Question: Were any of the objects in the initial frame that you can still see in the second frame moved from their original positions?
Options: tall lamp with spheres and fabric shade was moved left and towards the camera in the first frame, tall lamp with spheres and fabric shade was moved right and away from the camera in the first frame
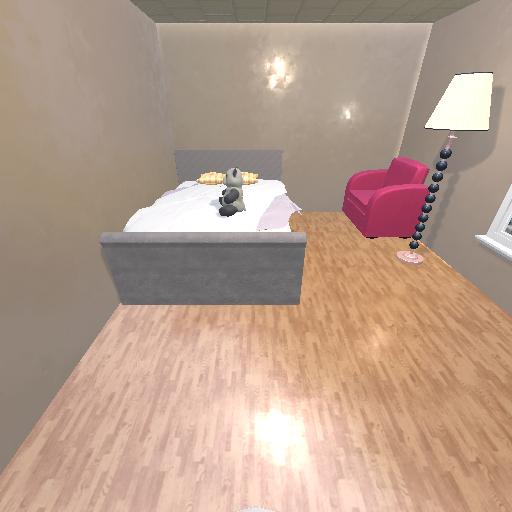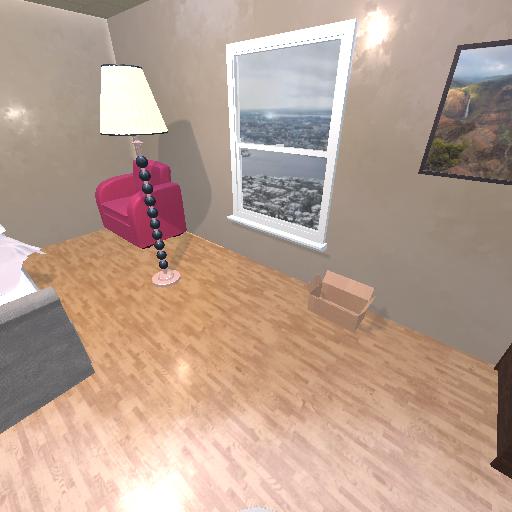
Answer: tall lamp with spheres and fabric shade was moved left and towards the camera in the first frame